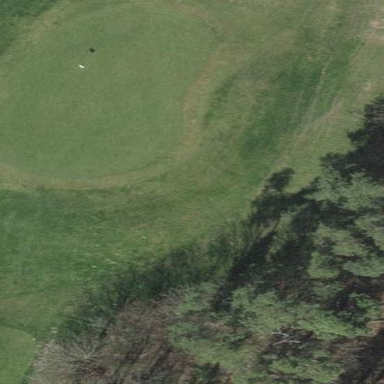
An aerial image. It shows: Green golf area with grass land use.